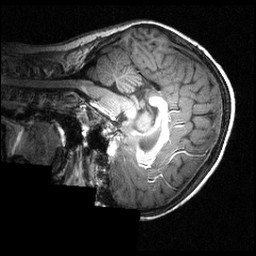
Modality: T1w
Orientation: sagittal
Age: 12
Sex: female
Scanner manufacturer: siemens
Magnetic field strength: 3.951 T
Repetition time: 1.5 s
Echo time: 0.00335 s